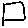
Label: square